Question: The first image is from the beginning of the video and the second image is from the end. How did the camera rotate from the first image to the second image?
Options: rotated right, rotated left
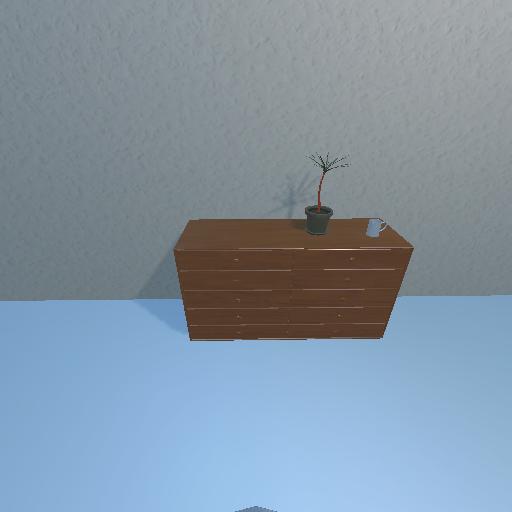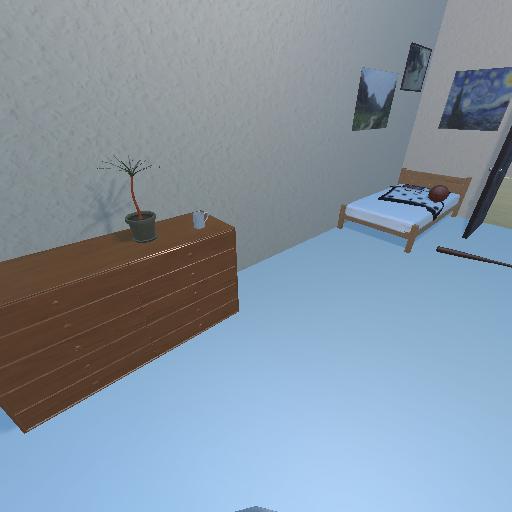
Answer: rotated right